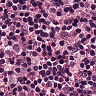
Metastatic tissue present: yes